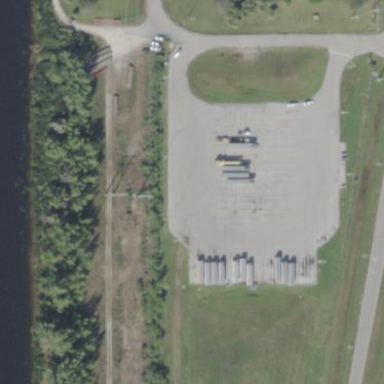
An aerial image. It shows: Parking area serving as staging area for tandem trailers.